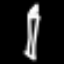
Label: pencil